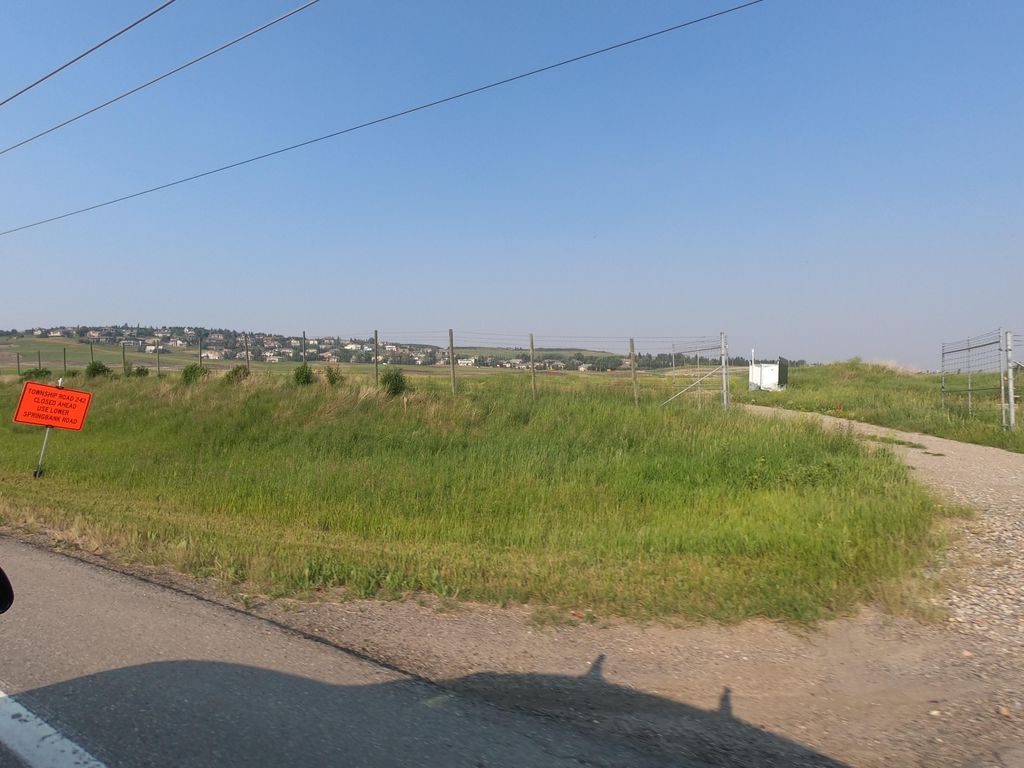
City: calgary